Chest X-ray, AP view. Patient: 67 years old, sex M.
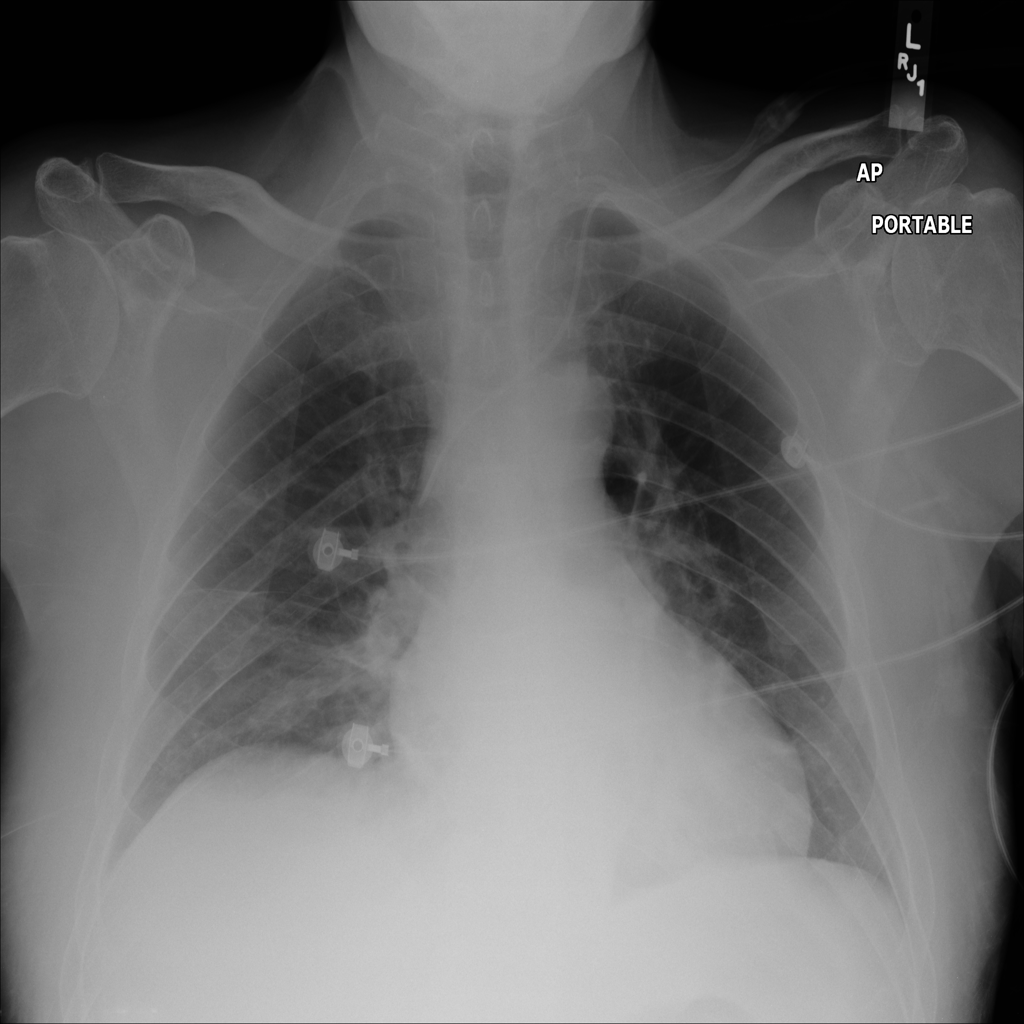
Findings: Atelectasis, Infiltration